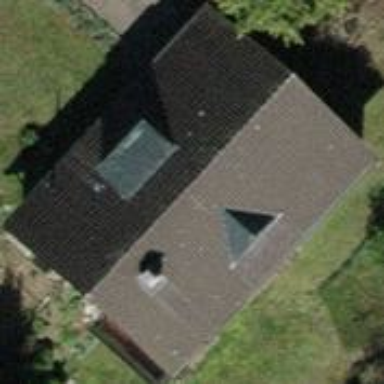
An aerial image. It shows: House with gabled roof covered in dimgray roof tiles. The building itself is in palevioletred color.